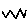
Label: zigzag